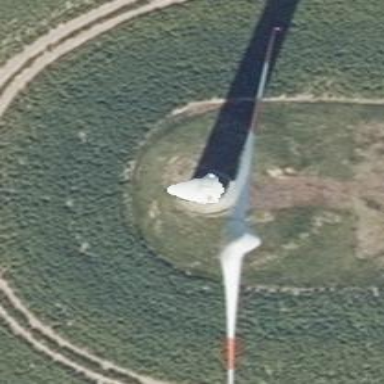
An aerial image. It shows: Wind generator powered by horizontal axis wind turbine.